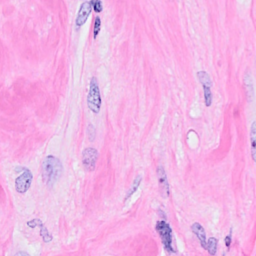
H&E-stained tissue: Breast